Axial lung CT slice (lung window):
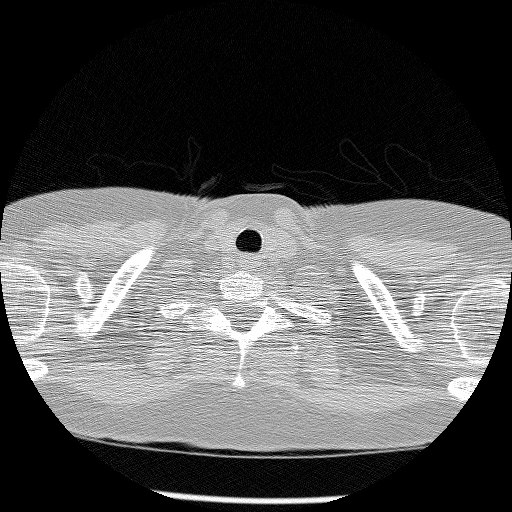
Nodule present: no